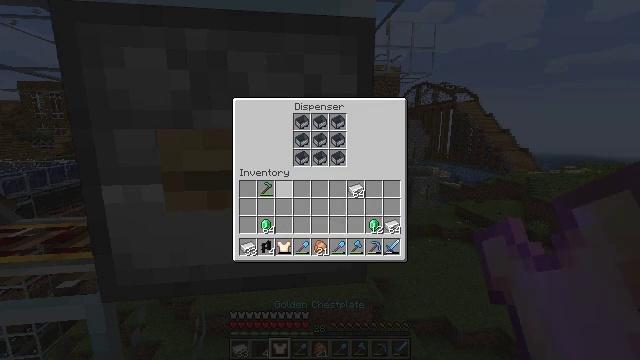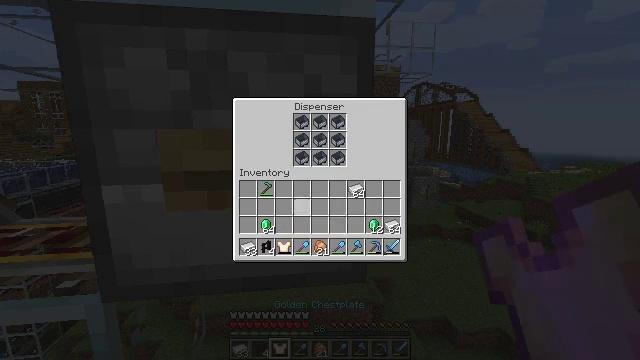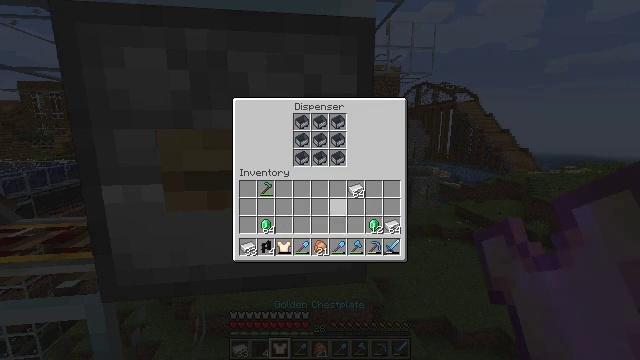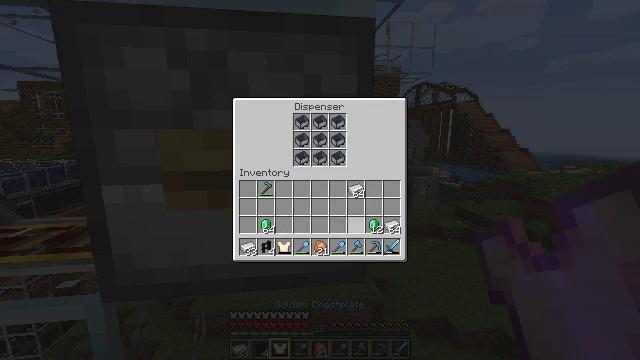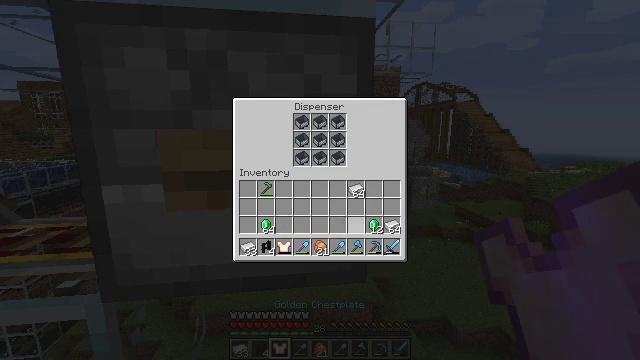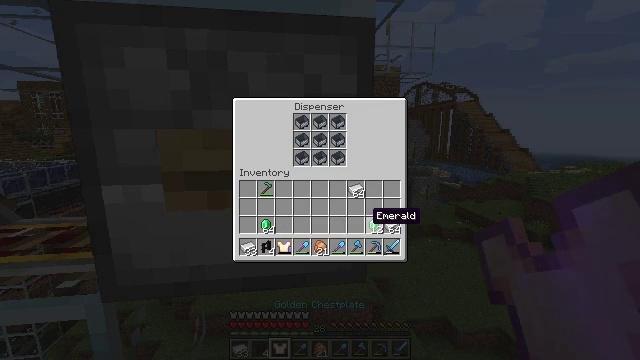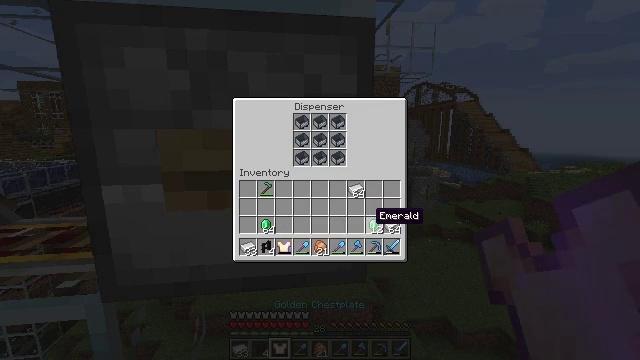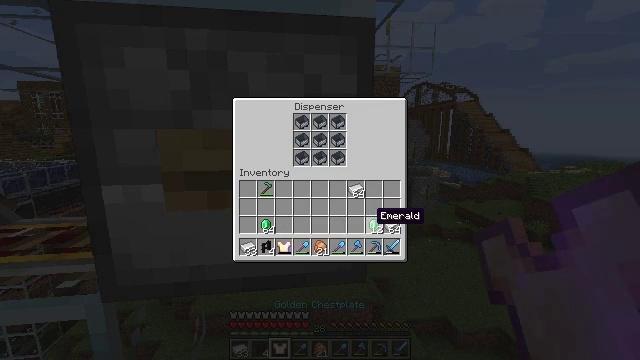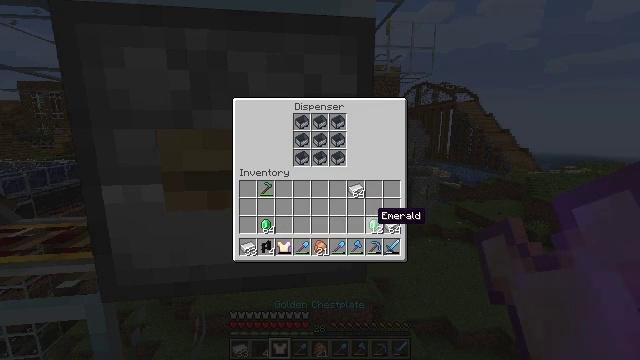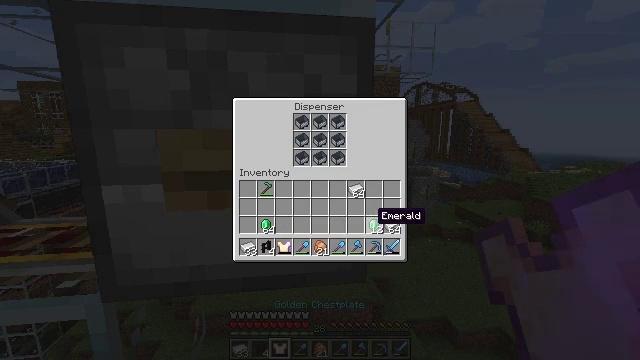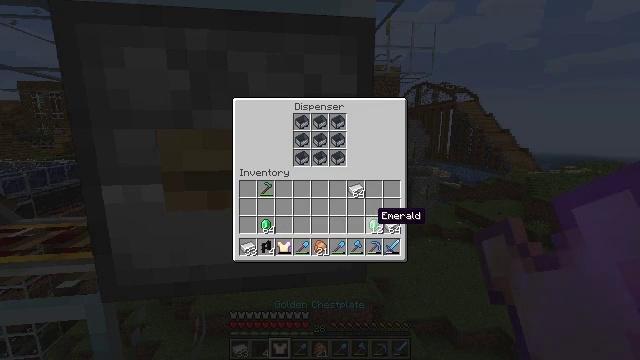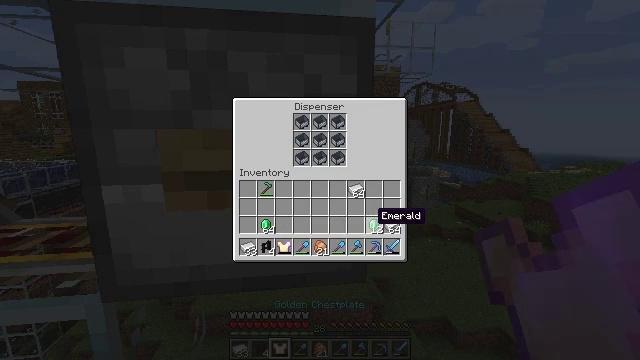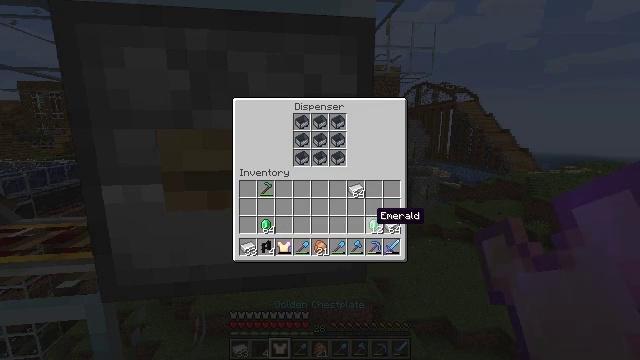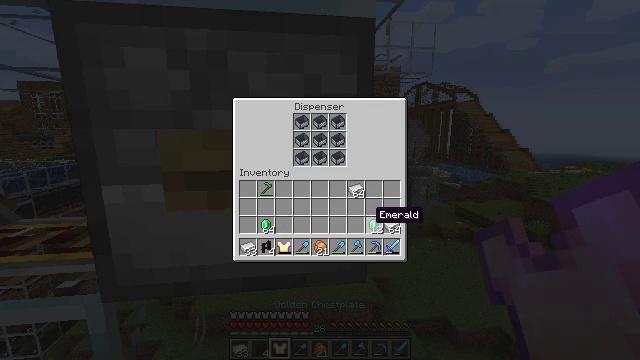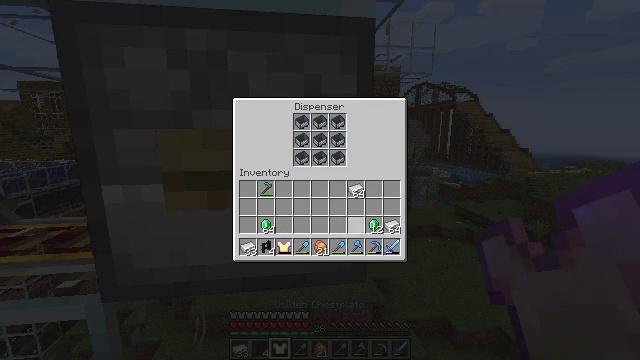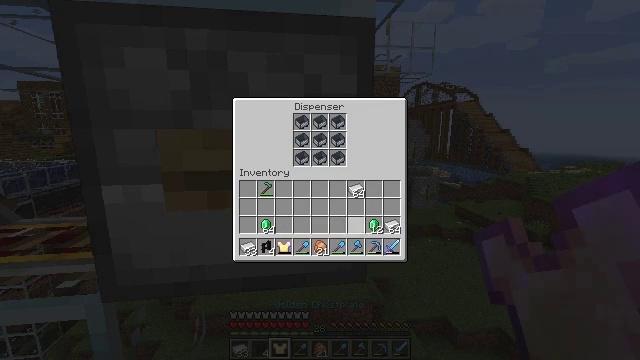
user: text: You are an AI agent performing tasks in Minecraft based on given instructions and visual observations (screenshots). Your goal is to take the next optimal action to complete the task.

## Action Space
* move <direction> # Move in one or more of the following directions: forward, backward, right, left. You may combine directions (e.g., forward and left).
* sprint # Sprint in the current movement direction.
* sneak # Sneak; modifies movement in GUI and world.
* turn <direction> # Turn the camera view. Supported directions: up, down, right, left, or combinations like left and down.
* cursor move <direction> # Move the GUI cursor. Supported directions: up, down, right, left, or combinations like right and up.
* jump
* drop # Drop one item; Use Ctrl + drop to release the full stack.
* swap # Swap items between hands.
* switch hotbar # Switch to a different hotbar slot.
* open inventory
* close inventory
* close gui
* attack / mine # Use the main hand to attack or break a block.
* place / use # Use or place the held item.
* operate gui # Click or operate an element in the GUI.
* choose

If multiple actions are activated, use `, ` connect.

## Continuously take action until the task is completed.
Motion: motion action
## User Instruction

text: Remove a nether brick fence from the inventory.
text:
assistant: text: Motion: cursor move right and down
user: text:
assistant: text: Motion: cursor move right
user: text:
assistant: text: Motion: cursor move right
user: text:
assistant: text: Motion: cursor move right
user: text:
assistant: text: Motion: no_op
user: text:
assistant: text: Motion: no_op
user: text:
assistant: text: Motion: no_op
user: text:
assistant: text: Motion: no_op
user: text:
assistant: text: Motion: no_op
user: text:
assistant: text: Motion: no_op
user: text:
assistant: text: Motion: no_op
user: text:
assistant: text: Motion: no_op
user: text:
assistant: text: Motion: no_op
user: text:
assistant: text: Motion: cursor move left
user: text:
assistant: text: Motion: cursor move left
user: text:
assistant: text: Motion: cursor move left
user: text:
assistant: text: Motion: cursor move left
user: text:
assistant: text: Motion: cursor move left
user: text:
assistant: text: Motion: cursor move left
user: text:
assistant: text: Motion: cursor move left
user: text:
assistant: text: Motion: no_op
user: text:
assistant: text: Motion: cursor move left
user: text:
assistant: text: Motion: no_op
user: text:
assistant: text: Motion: no_op
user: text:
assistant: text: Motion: no_op
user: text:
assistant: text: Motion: no_op
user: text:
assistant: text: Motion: no_op
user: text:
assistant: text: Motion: no_op
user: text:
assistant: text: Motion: no_op
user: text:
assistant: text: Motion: no_op